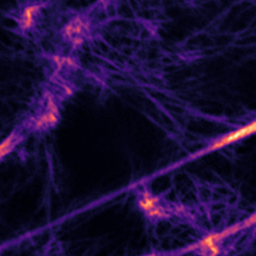
Label: Super-resolution F-actin image